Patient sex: F
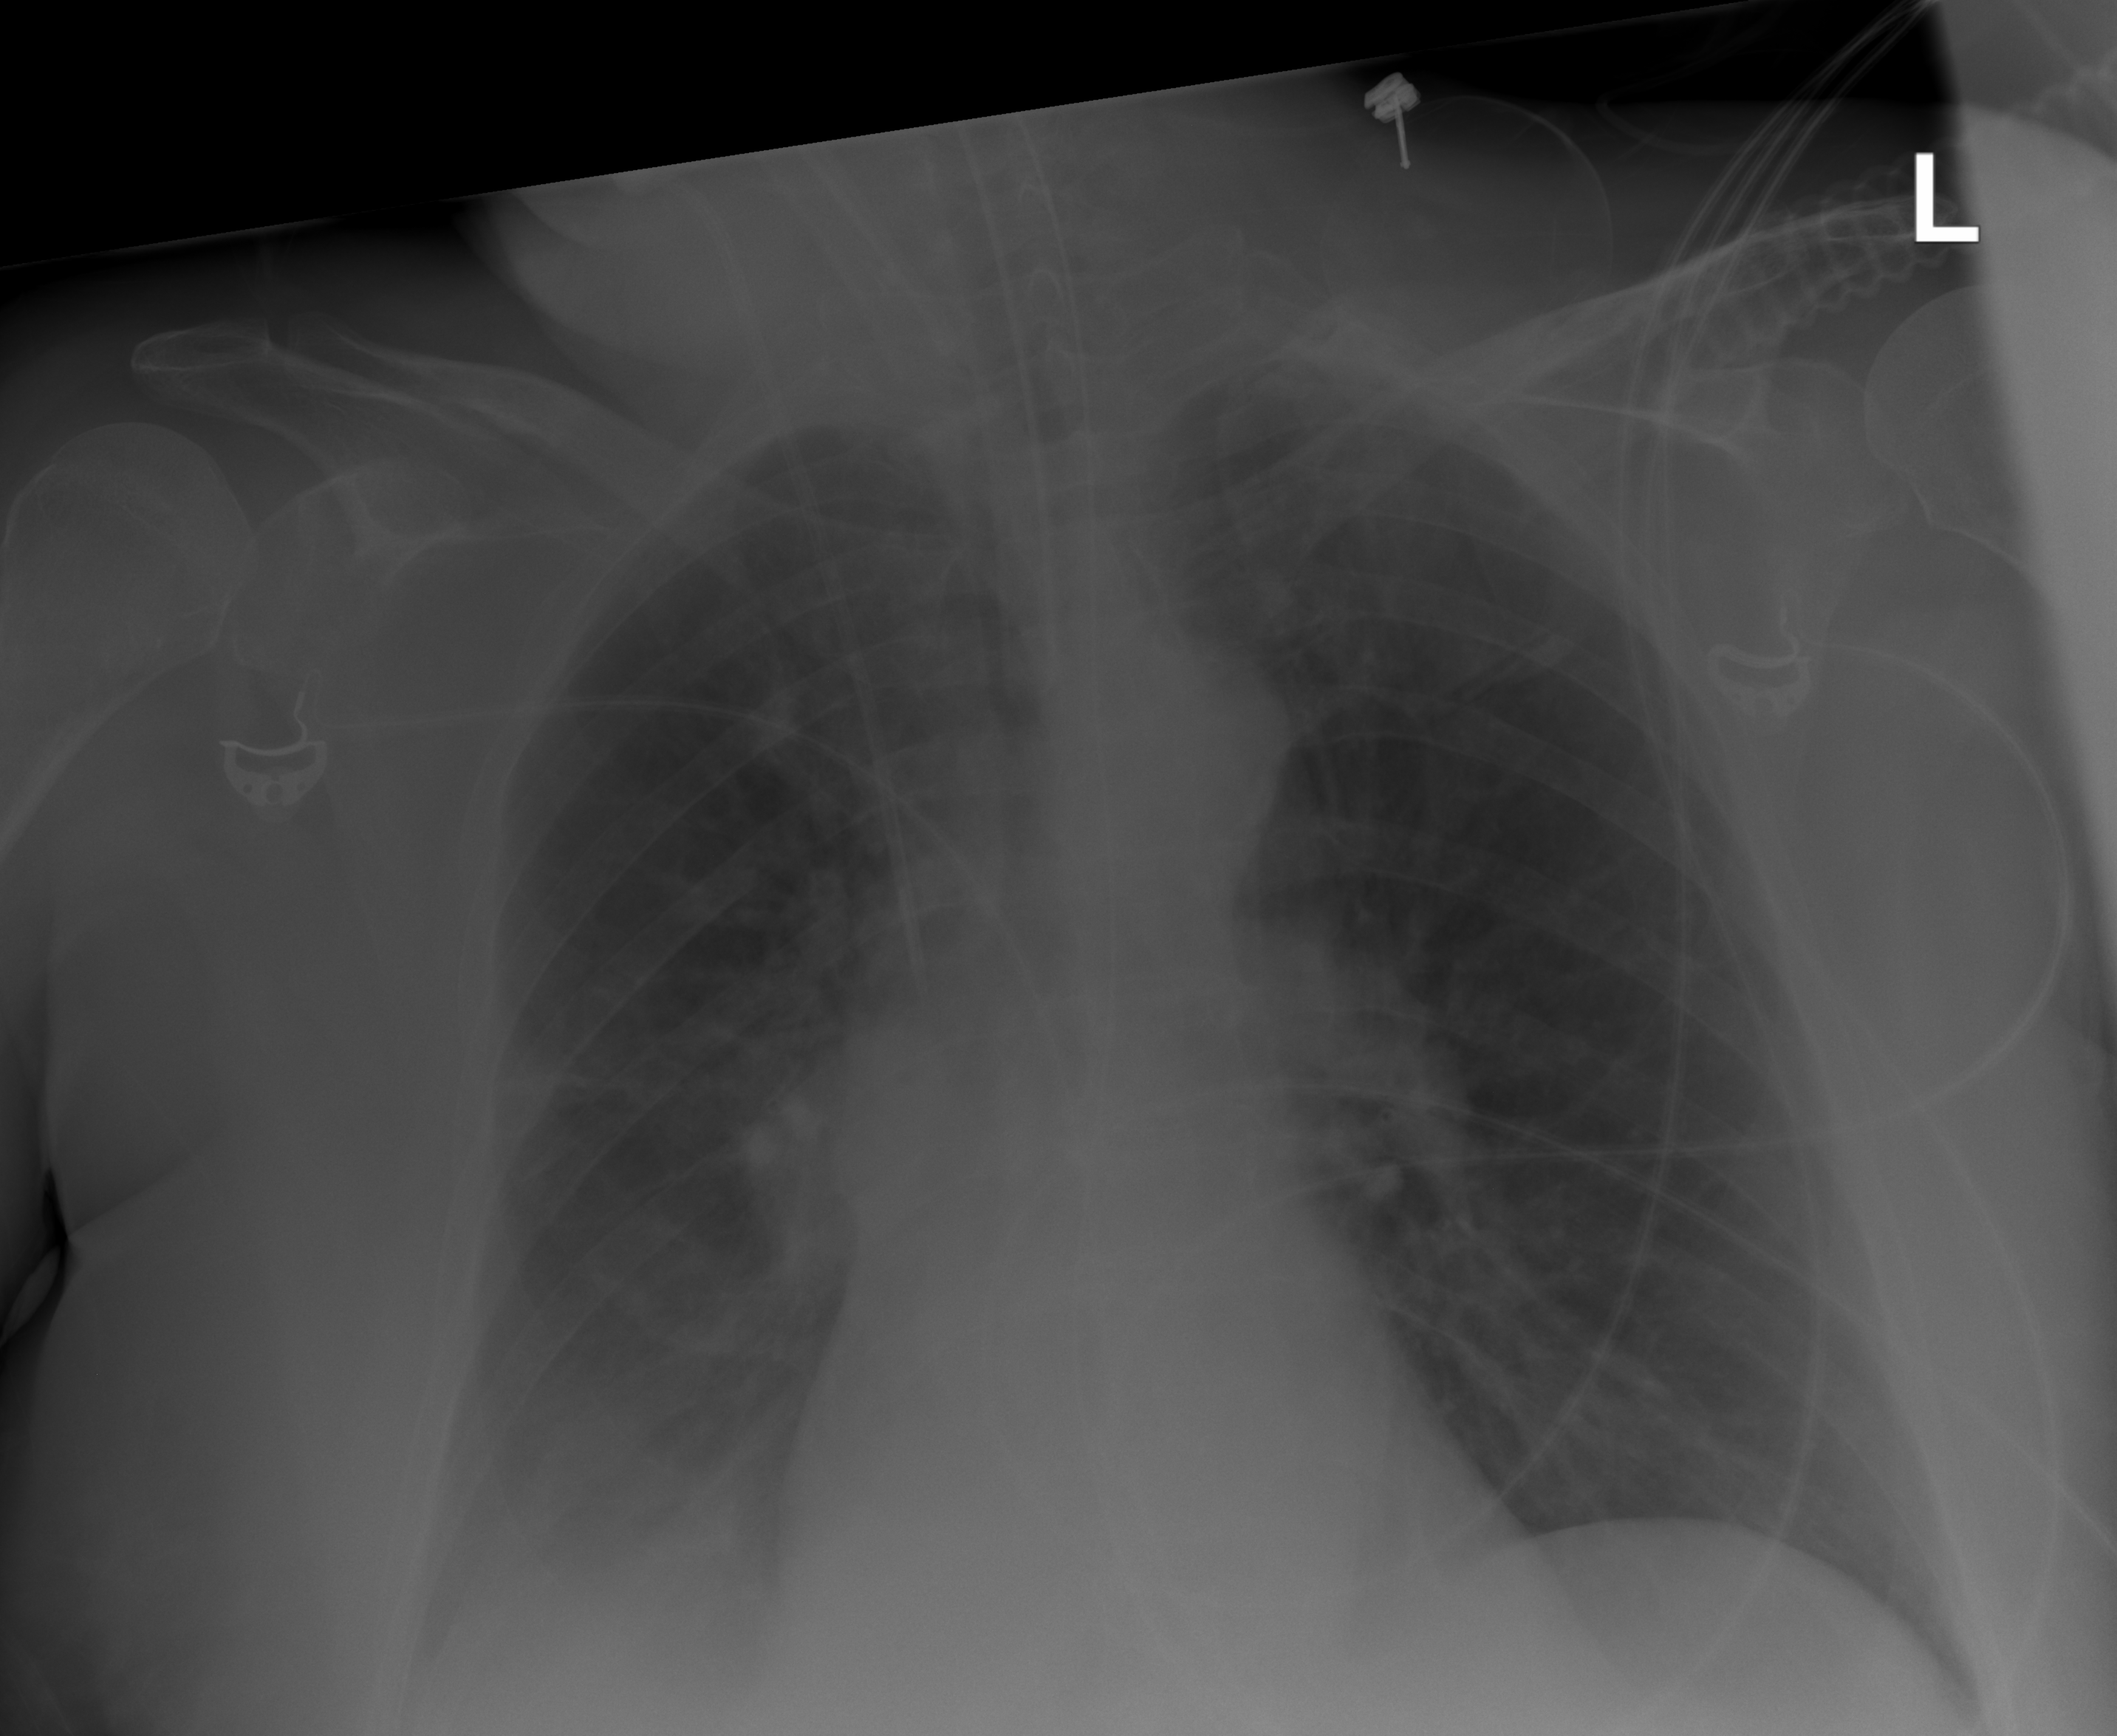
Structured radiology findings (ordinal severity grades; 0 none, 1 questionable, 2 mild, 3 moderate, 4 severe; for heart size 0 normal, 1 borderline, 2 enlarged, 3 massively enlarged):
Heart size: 0
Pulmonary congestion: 0
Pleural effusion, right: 2
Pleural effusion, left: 0
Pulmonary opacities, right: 0
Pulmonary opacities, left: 0
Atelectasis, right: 2
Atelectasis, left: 0